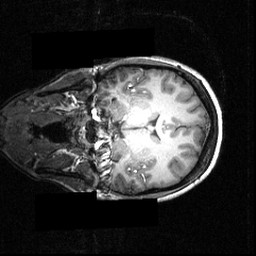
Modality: T1w
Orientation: coronal
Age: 21
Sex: female
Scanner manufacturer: siemens
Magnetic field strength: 3.951 T
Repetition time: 1.5 s
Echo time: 0.00335 s